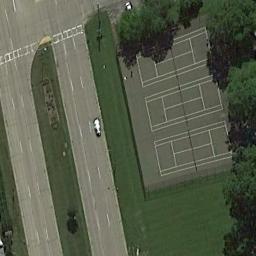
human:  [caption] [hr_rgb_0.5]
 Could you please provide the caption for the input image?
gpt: Many trees are near the tennis courts .

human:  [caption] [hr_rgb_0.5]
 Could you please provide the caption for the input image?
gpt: There are two parallel roads on one side of the three tennis courts .

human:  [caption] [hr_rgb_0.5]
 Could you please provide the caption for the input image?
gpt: Road and woods next to tennis court .

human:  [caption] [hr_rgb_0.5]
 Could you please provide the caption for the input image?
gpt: The tennis court is on the grass next to some trees and roads .

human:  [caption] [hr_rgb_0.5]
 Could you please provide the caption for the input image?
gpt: The tennis courts are on a green meadow with some green trees .